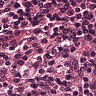
Metastatic tissue present: no